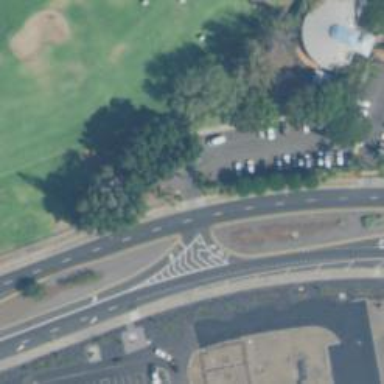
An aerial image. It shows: Secondary link road.